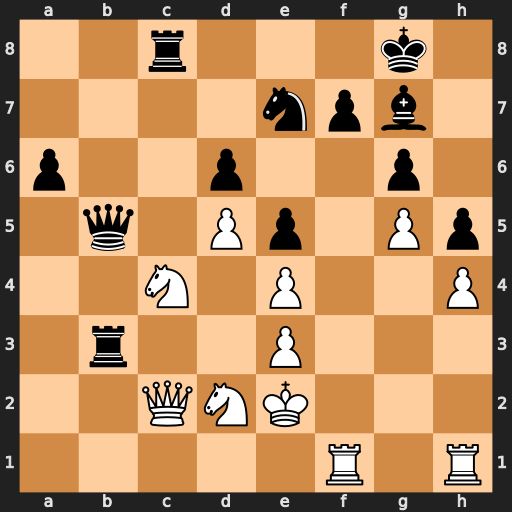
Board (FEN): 2r3k1/4npb1/p2p2p1/1q1Pp1Pp/2N1P2P/1r2P3/2QNK3/5R1R
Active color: w
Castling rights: -
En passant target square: -
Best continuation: Qxb3 Qxb3 Nxb3